Question: The default UIDatePicker shows both the date and time. I need to show only the month, day and year like this:

How can I change the picker to this?
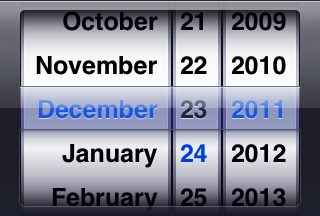
Answer: Just set the date pickers mode.
'''
datePicker.datePickerMode = UIDatePickerModeDate;
'''
"Date" is also an option in the inspector in IB.